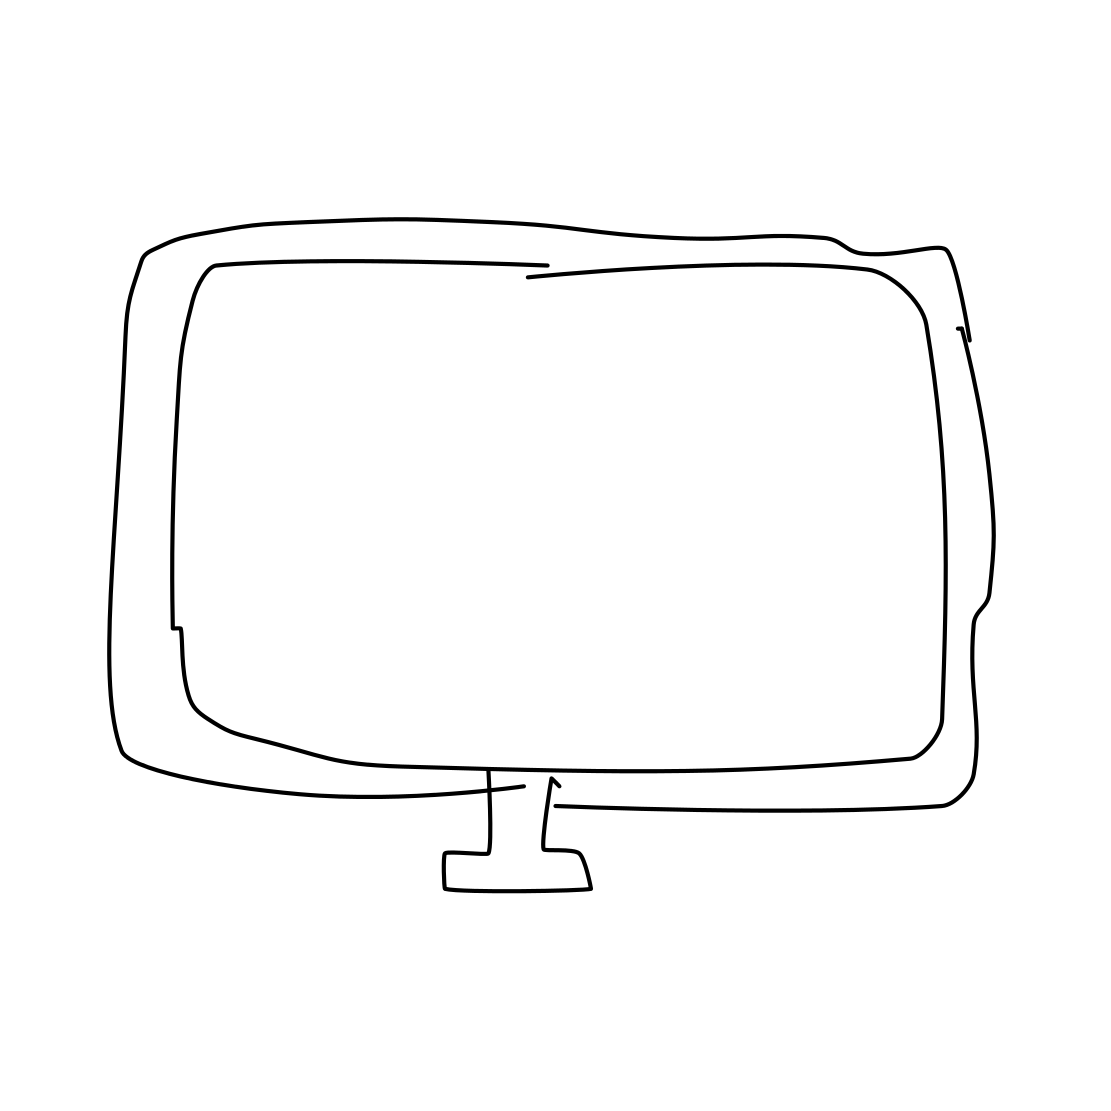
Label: computer monitor